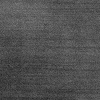
Atmospheric dust classification: dusty